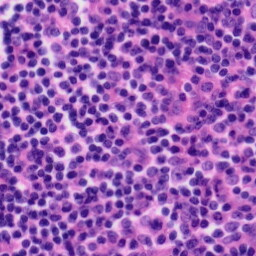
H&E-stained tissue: Tonsil